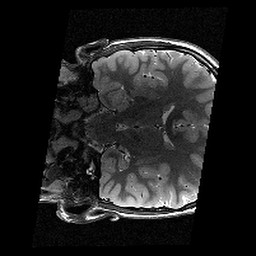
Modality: T2w
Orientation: coronal
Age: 11
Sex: male
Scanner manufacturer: siemens
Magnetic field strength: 3 T
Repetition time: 9.23 s
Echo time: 0.067 s